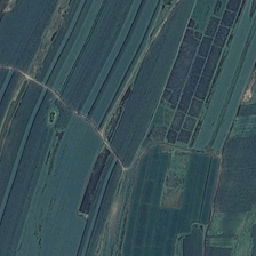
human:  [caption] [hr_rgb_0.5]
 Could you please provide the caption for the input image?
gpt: a kind of plant of agricultural land.

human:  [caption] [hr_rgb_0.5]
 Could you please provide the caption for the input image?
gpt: some of the plants are blue .

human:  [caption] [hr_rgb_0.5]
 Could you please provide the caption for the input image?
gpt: A kind of farmland.

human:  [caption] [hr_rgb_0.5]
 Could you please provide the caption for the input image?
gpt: some of the plants are blue .

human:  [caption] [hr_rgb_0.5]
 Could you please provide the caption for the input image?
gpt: some of the plants are blue .